A scalogram of one vibration snapshot from a rotating bearing is shown, computed with a continuous wavelet transform. Diagnose the bearing from this image, choosing from: normal, inner_race, outer_race, ball.
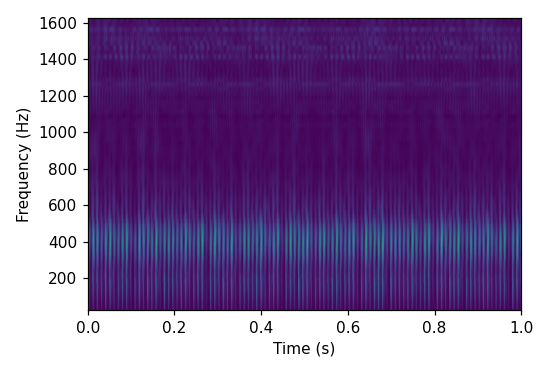
Answer: outer_race